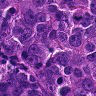
Metastatic tissue present: yes